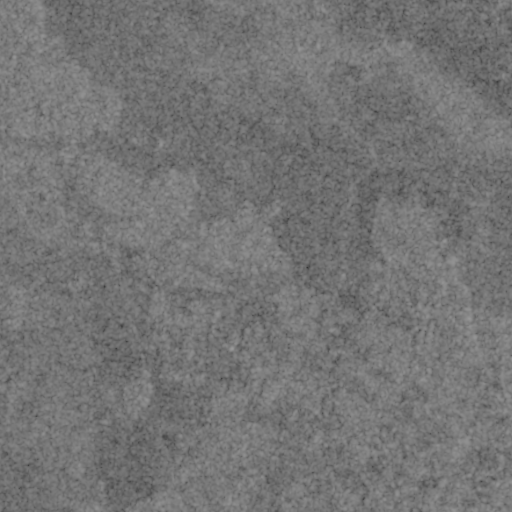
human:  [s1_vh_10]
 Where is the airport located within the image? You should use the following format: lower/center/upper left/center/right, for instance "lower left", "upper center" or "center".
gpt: The airport is located in the center right of the image.
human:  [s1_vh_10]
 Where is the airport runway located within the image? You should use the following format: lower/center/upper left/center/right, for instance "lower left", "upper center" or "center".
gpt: The airport runway is located in the center right of the image.
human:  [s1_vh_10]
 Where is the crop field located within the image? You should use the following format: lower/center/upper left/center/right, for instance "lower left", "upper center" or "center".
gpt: The crop field is located in the upper right of the image.
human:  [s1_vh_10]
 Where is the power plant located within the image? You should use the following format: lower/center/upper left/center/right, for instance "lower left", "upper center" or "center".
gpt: There is no power plant in the image.

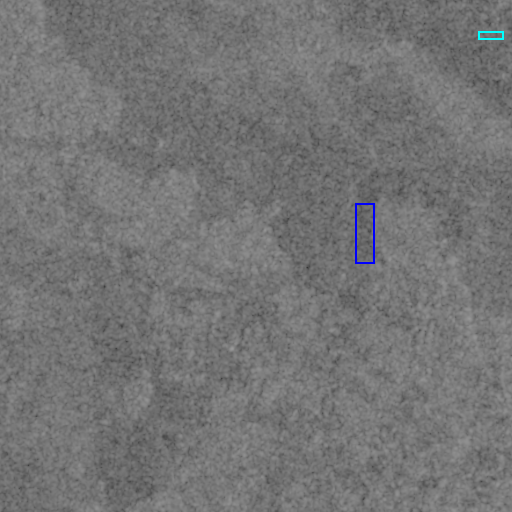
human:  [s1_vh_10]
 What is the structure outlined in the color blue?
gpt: The structure outlined in blue is an airport.
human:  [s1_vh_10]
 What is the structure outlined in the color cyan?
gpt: The structure outlined in cyan is a crop field.
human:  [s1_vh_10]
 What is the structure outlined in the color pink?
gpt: There is no pink outline.